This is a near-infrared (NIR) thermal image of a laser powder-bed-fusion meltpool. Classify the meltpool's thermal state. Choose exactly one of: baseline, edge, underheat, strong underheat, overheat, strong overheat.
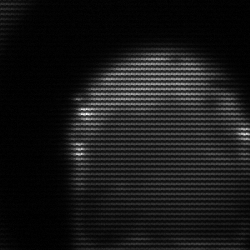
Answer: edge